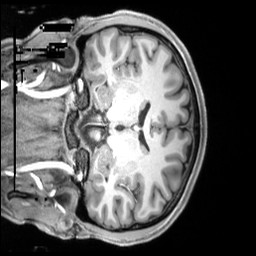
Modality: T1w
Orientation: coronal
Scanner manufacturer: siemens
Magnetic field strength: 3 T
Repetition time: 2.5 s
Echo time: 0.00218 s